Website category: sports
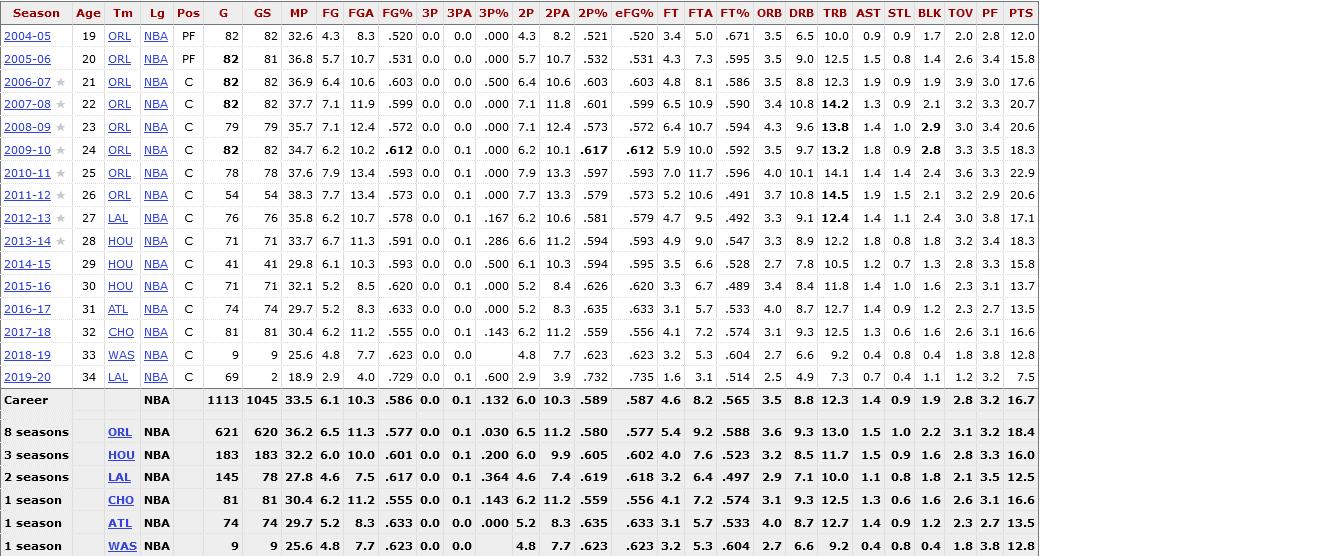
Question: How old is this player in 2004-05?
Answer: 19

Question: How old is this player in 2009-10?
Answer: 24

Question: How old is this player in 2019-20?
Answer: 34

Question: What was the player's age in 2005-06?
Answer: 20

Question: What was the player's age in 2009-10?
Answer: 24

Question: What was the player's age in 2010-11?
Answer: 25

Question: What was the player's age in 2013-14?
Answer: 28

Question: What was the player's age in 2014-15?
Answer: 29

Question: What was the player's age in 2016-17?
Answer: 31

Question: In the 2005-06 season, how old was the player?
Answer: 20

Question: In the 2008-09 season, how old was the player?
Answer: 23

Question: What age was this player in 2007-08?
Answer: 22

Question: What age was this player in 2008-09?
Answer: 23

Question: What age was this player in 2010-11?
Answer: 25

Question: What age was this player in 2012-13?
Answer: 27

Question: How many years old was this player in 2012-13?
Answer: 27

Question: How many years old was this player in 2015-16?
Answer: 30

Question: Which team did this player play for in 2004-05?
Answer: ORL

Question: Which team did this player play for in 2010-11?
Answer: ORL

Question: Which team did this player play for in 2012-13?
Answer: LAL

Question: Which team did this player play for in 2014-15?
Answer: HOU

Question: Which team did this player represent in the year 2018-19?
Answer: WAS

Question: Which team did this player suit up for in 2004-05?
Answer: ORL

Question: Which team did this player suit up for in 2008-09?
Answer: ORL

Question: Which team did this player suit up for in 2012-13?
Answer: LAL

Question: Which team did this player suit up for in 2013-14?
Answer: HOU

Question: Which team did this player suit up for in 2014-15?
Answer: HOU

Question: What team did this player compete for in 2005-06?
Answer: ORL

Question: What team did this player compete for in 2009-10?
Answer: ORL

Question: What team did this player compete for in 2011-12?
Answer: ORL

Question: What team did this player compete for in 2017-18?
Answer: CHO

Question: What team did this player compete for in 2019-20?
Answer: LAL

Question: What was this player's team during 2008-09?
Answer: ORL

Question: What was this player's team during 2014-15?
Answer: HOU

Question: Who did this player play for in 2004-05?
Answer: ORL

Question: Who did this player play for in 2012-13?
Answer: LAL

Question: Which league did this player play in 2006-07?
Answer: NBA

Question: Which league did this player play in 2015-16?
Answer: NBA

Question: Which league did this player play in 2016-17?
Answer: NBA

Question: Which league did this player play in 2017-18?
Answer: NBA

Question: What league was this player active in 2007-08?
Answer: NBA

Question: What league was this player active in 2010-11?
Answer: NBA

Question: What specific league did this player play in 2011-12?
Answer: NBA

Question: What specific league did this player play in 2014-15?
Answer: NBA

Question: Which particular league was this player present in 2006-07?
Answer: NBA

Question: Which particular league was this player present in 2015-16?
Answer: NBA

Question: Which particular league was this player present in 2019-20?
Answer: NBA

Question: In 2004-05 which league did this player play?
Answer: NBA

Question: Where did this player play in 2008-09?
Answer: NBA

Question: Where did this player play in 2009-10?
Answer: NBA

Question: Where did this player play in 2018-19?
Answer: NBA

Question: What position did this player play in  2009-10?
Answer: C

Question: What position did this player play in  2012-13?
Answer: C

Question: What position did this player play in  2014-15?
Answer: C

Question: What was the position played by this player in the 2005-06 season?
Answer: PF

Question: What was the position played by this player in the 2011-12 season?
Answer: C

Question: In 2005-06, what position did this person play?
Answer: PF

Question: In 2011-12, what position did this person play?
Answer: C

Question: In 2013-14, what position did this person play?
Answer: C

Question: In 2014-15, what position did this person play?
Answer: C

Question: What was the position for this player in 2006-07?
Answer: C

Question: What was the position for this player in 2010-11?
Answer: C

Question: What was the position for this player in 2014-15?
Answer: C

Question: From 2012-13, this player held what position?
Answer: C